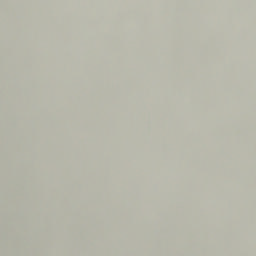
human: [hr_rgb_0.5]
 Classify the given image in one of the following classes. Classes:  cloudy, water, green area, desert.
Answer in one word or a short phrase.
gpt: cloudy